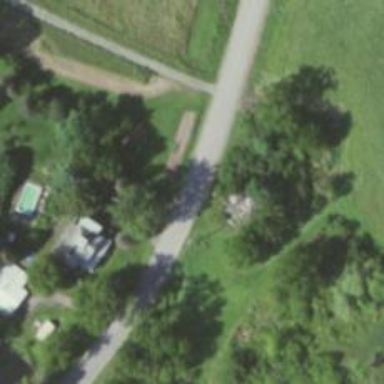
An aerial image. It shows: Unclassified road.